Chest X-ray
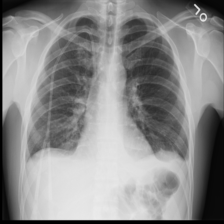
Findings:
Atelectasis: negative
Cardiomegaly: negative
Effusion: positive
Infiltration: negative
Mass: negative
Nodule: negative
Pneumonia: negative
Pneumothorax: negative
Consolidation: negative
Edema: negative
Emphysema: negative
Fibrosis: negative
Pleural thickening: negative
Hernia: negative